Question: I'm trying to create a navigation bar. The background consists of an image, and I'm using text placeholders until I have the links sorted. I cannot seem to get the text to appear on the navigation bar, rather they insist on appearing below in a list style.
An example:

The grey gradiented bar is intended to be the navigation bar.
HTML:
'''
<div id="pagewrapper">
<div id="container">
<div id="left"></div>
<div id="right"></div>
<div id="center">
<div id="pagebanner">
<img src="img/banner.png" />
</div>
<div id="navibar">
<img src="img/navibar.png">
<div class="naviitems">
Home
</div>
<div class="naviitems">
PHolder1
</div>
<div class="naviitems">
PHolder2
</div>
<div class="naviitems">
PHolder3
</div>
<div class="naviitems">
Contact Us
</div>
</img>
</div>
<div id="pagecontent">
<h1>Oh no, I broke my elephant!</h1>
<p>Wiggle!</p>
</div>
</div>
</div>
'''
And the corresponding CSS:
'''
#container{
margin: 0 auto;
width:1017px;
text-align:center;
}
#left{
float:left;
width:160px;
height:900px;
background-color: #D8D8D8;
}
#right{
float:right;
width:160px;
height:900px;
background-color: #D8D8D8;
}
#center{
display: inline-block;
margin:0 auto;
width: 697px;
}
#pagebanner{
display: inline-block;
margin:0 auto;
width: 697px;
}
#navibar{
display: inline-block;
margin:0 auto;
width: 697px;
height: 27px;
}
.naviitems{
margin: 0 auto;
height:25px;
width:20%;
}
#pagecontent{
display: inline-block;
margin:0 auto;
width: 697px;
}
'''
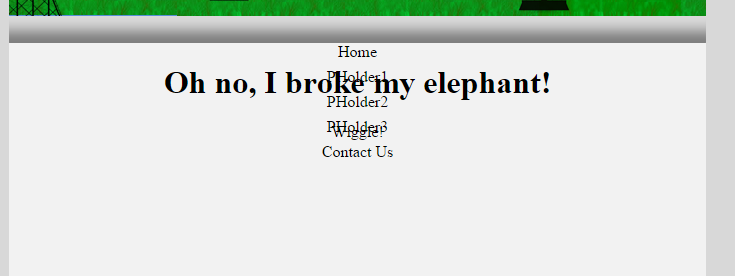
Answer: You need to set the background property of the parent DIV to the image instead of calling it using an IMG tag.
'''
.navibar {
background:url(URLofImage)
}
'''